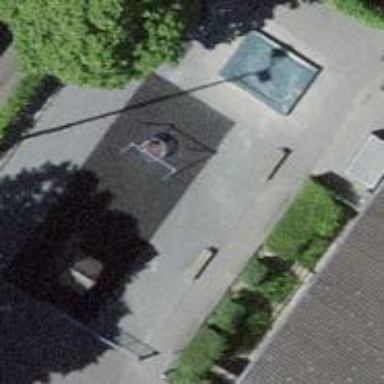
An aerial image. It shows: Playground with playground theme.